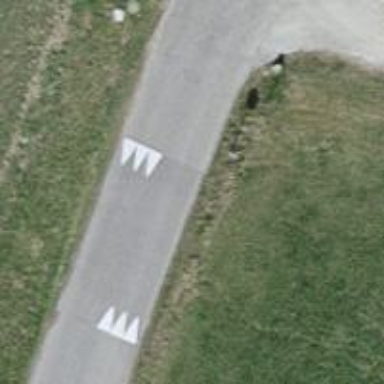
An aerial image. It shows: Traffic calming hump on the road.